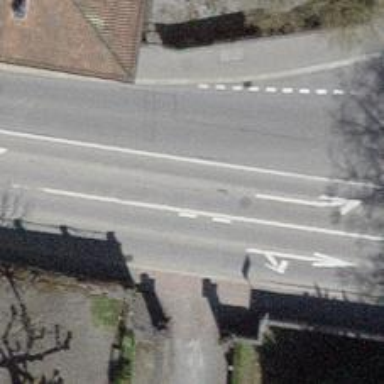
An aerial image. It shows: Primary highway with asphalt surface and separate sidewalk.